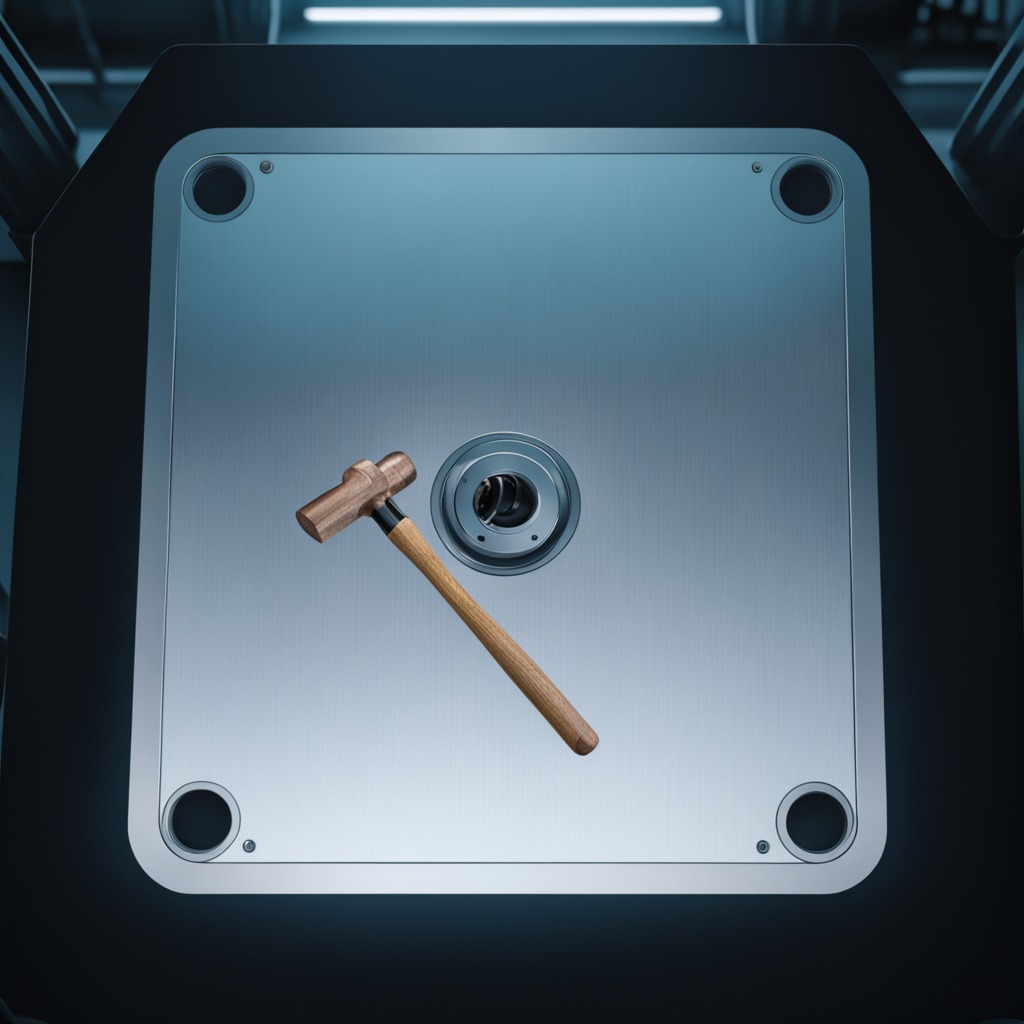
A hammer is lying on the metal table.